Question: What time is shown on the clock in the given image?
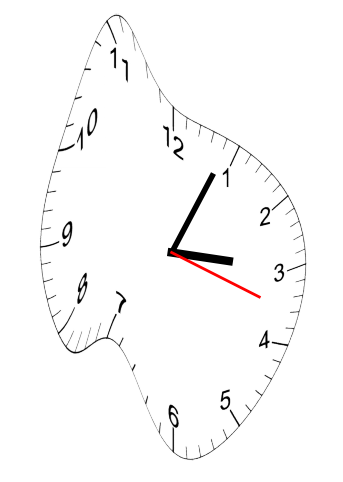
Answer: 03:04:18